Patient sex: F
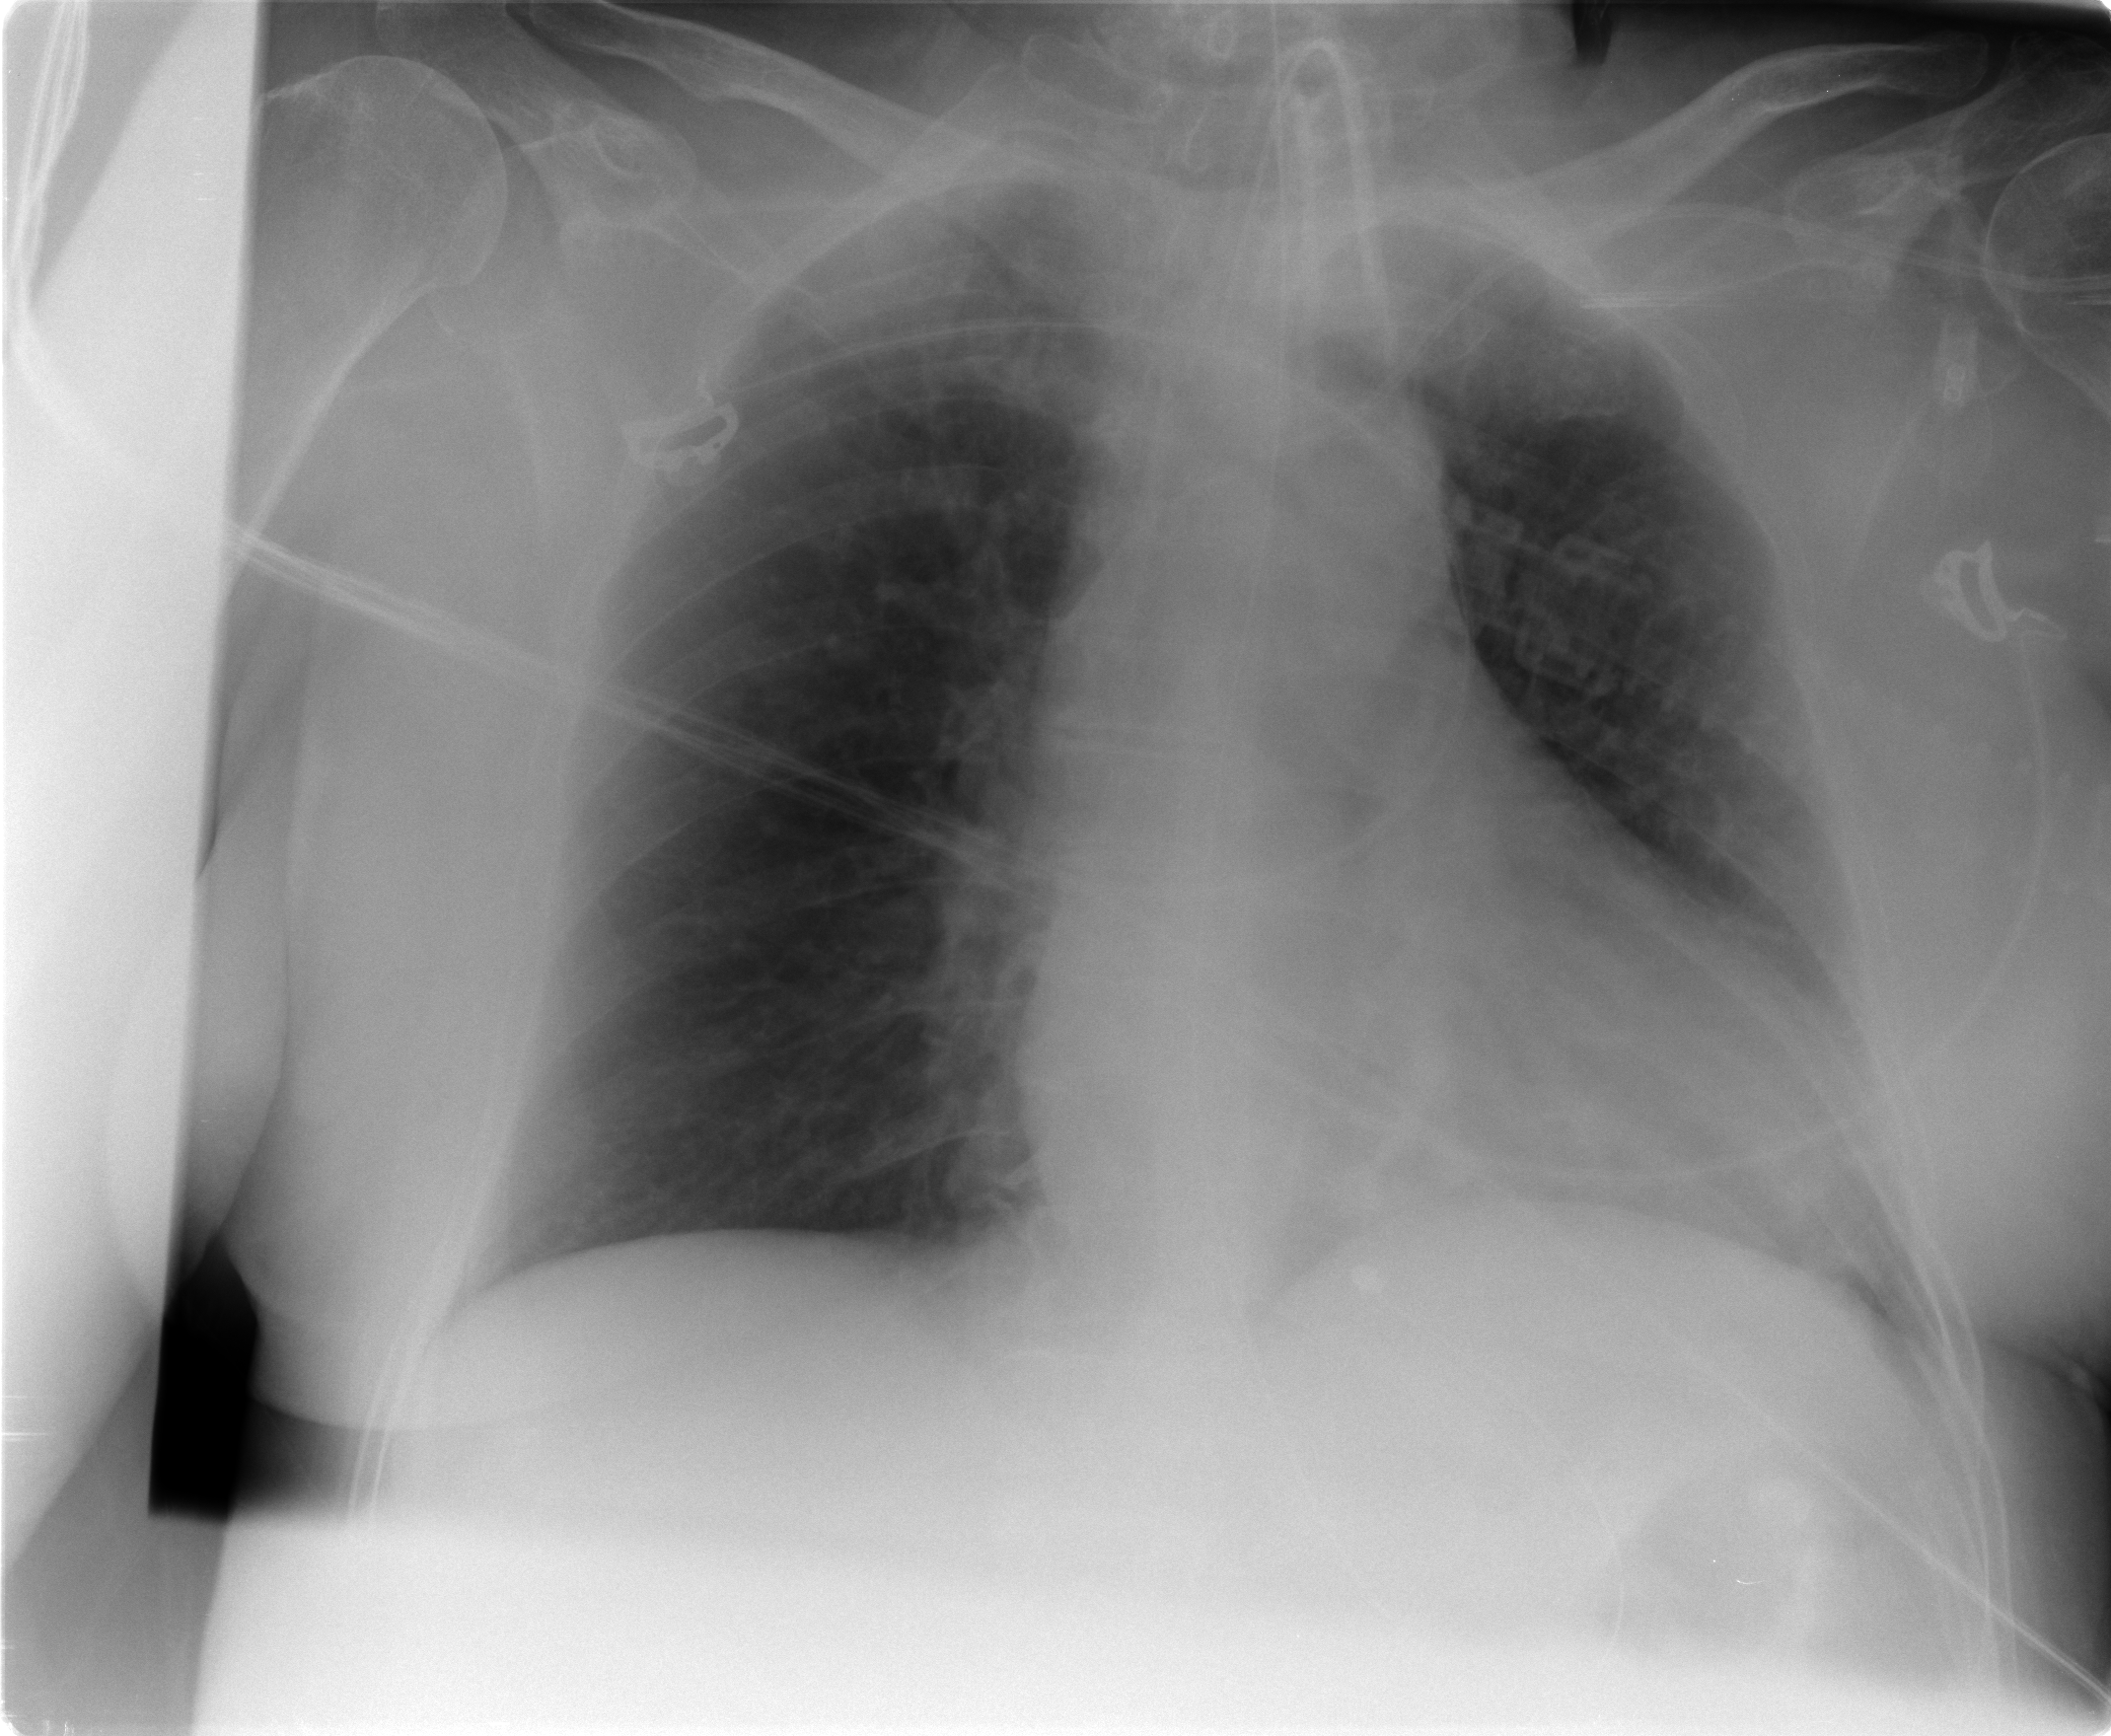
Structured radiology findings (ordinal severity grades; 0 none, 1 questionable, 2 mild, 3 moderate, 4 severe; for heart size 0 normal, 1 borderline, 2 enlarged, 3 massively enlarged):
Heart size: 0
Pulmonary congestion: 2
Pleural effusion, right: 0
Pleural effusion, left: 0
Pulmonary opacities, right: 0
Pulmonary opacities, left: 0
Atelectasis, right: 0
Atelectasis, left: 0